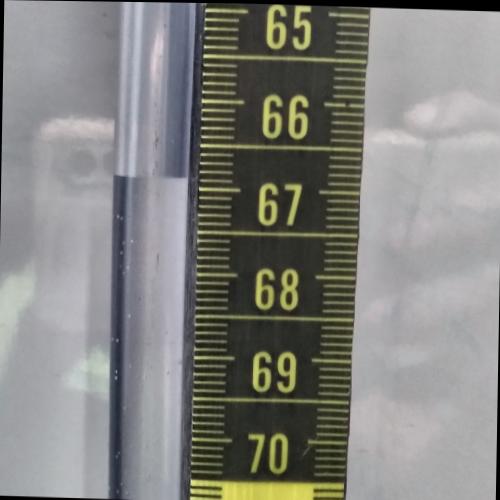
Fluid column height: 66.9 cm